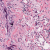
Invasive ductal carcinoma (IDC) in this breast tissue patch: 0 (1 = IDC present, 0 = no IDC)